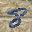
Label: 8